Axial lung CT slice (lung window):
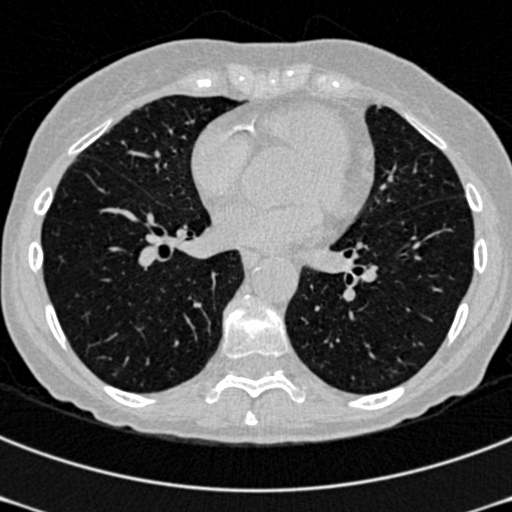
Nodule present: no